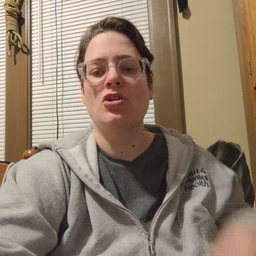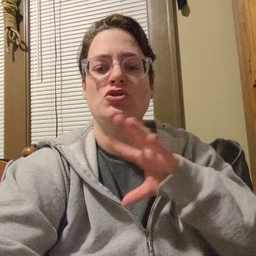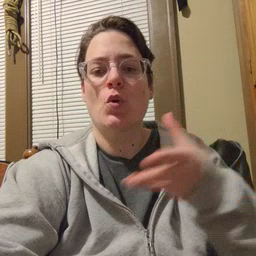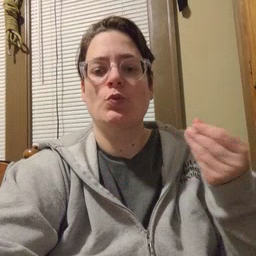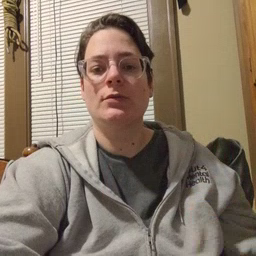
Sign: story